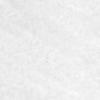
Label: no_change